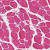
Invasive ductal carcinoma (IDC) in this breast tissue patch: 0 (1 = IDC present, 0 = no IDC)